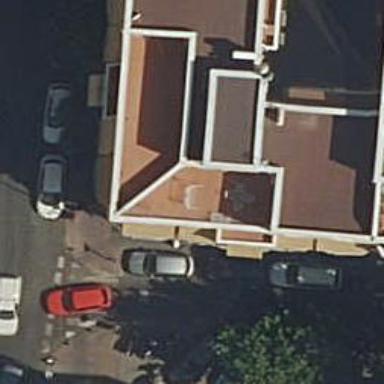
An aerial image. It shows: Restaurant.